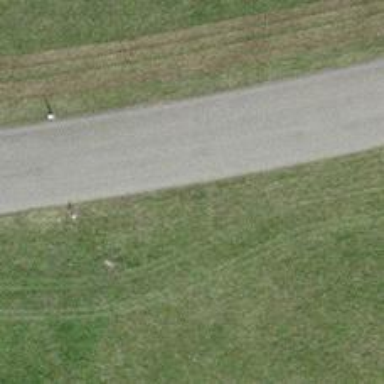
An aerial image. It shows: Tertiary road with asphalt surface.